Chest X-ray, AP view. Patient: 58 years old, sex F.
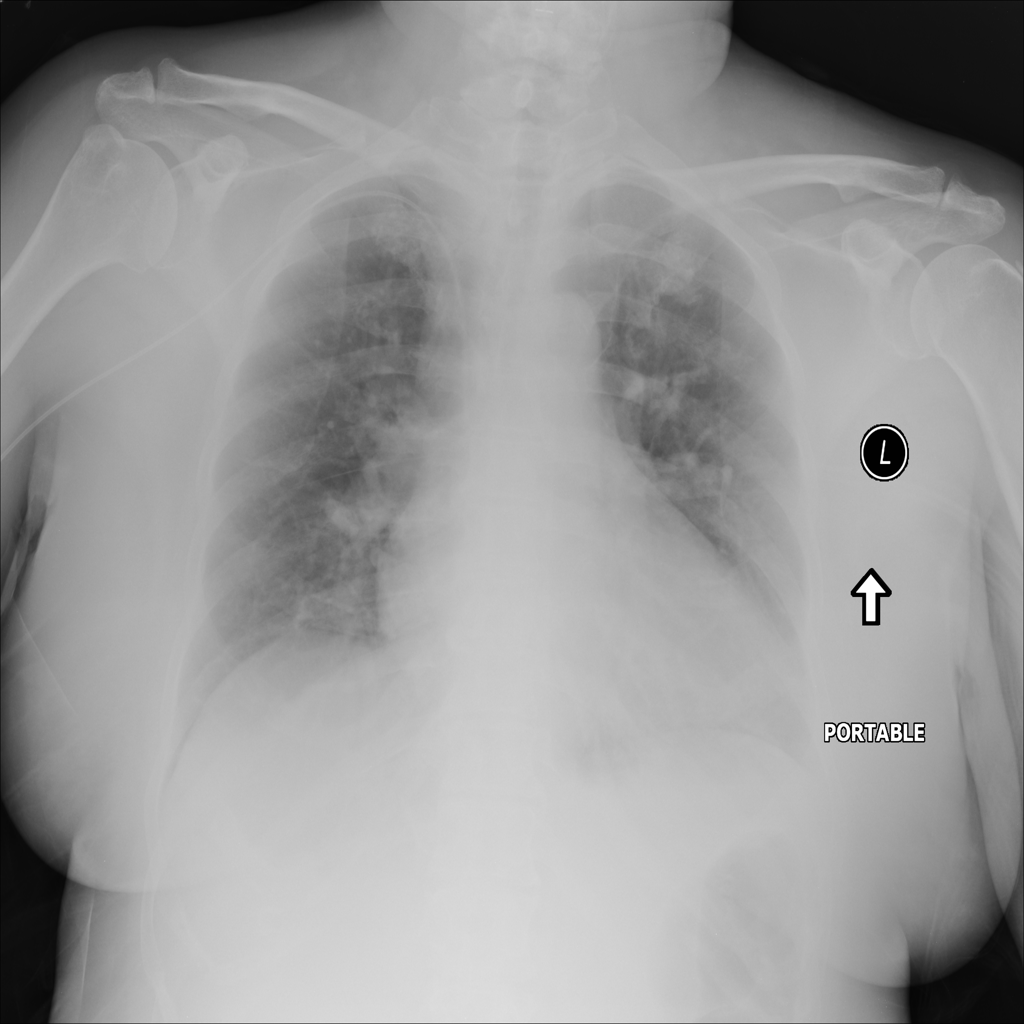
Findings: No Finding